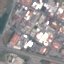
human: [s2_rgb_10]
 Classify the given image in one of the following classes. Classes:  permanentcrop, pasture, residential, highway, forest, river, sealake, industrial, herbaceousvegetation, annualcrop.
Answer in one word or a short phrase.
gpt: Industrial